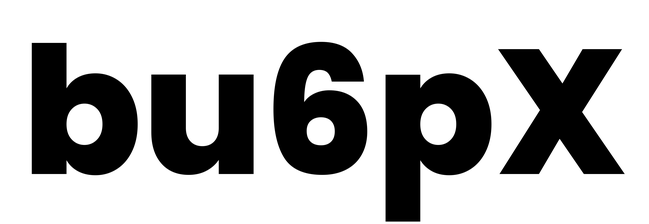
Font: Poppins-ExtraBold